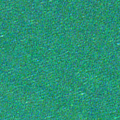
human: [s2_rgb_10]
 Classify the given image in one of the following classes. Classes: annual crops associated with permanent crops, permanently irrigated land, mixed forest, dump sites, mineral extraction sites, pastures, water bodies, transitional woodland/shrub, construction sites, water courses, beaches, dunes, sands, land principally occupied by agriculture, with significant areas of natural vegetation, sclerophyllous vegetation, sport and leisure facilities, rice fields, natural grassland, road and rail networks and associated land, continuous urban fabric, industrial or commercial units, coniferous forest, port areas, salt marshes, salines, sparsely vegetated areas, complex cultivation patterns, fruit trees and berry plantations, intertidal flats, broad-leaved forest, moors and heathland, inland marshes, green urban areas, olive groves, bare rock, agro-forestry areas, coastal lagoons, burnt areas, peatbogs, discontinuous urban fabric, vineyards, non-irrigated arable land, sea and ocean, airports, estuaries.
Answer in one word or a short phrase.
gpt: sea and ocean